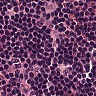
Metastatic tissue present: no